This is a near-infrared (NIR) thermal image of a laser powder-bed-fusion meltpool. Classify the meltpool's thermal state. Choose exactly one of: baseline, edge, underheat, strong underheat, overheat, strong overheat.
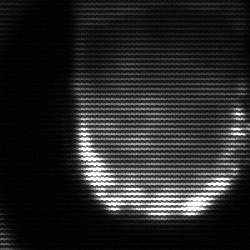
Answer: baseline